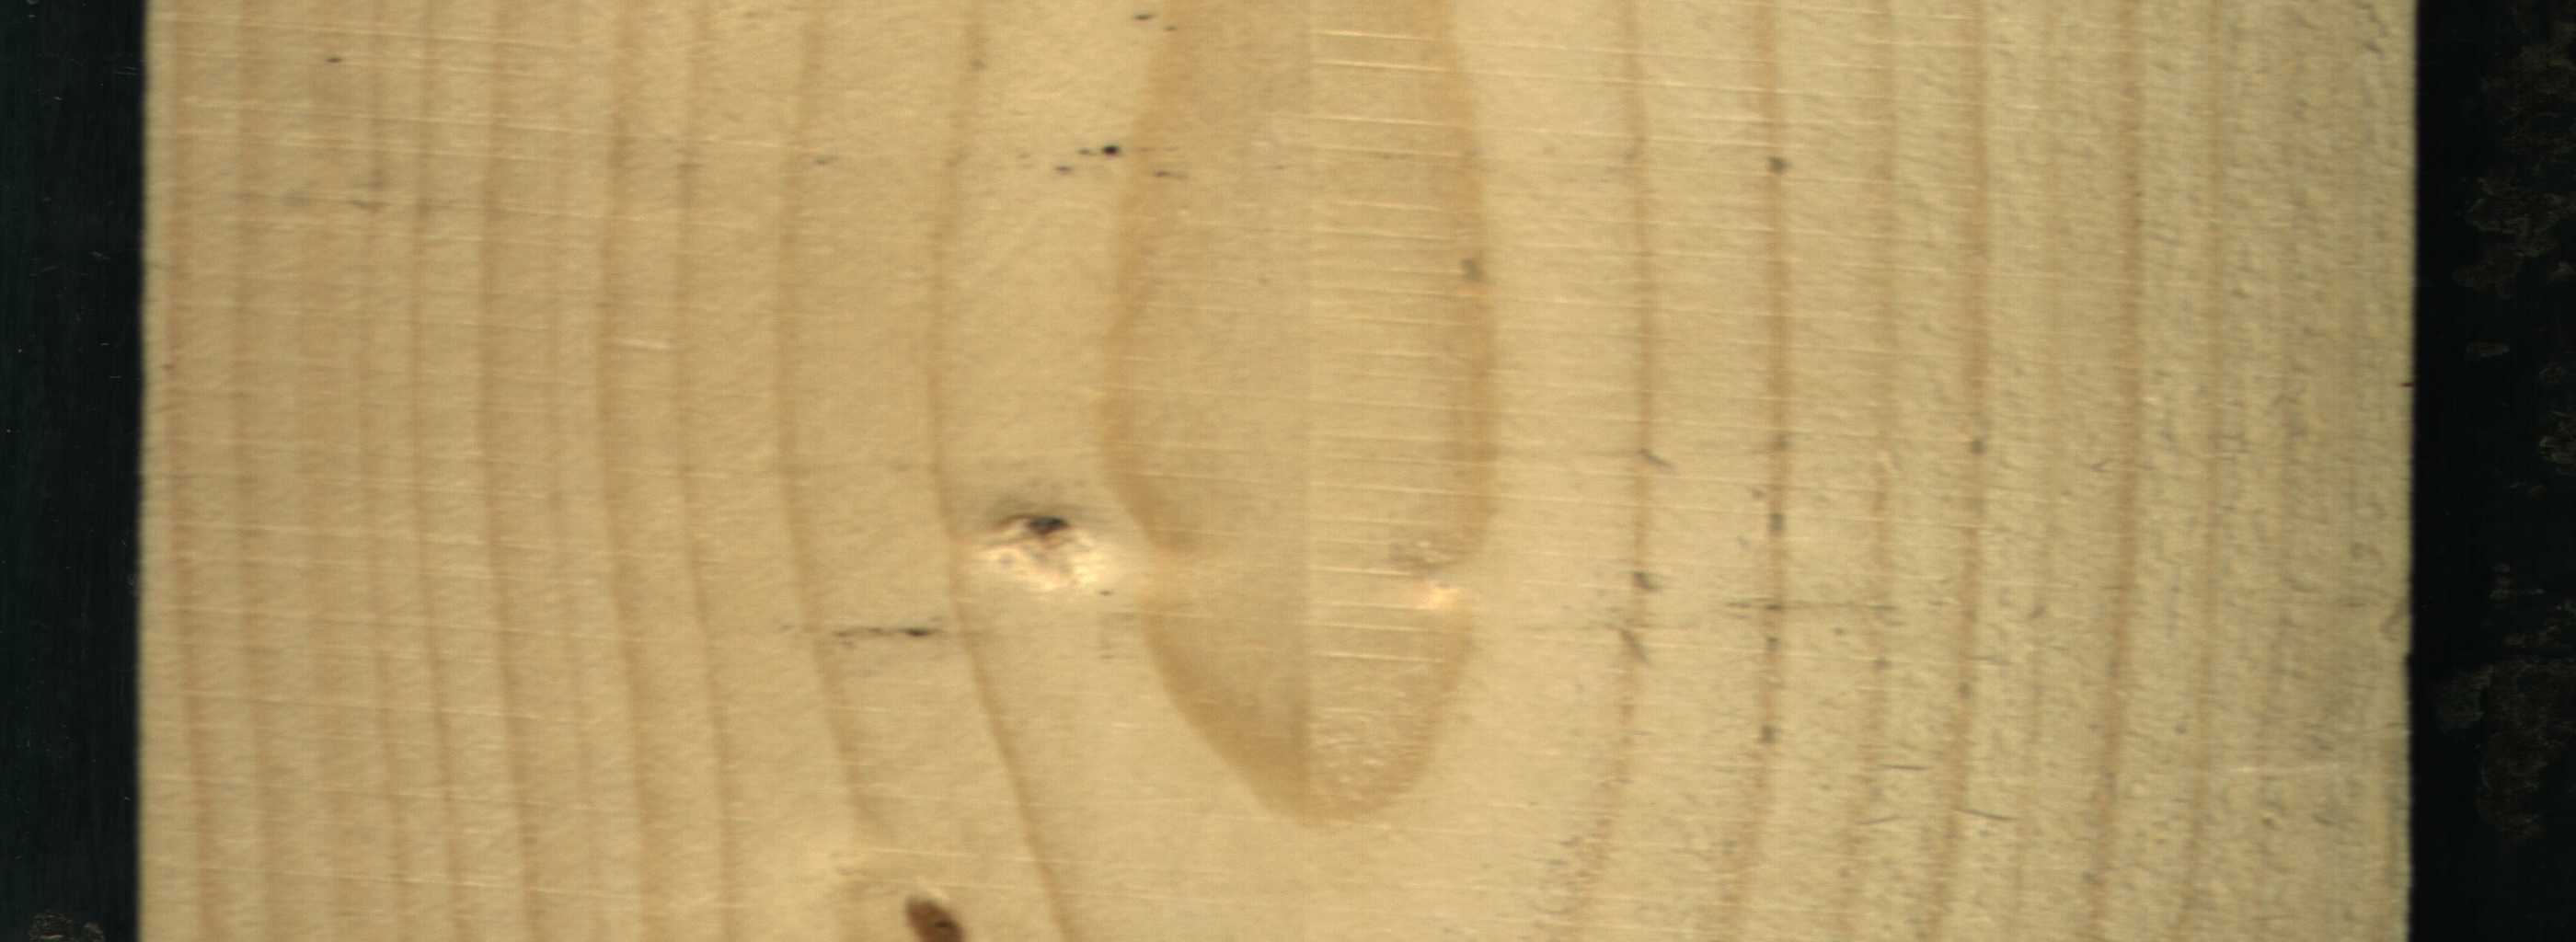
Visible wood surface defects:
resin
Live_Knot